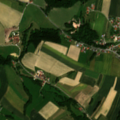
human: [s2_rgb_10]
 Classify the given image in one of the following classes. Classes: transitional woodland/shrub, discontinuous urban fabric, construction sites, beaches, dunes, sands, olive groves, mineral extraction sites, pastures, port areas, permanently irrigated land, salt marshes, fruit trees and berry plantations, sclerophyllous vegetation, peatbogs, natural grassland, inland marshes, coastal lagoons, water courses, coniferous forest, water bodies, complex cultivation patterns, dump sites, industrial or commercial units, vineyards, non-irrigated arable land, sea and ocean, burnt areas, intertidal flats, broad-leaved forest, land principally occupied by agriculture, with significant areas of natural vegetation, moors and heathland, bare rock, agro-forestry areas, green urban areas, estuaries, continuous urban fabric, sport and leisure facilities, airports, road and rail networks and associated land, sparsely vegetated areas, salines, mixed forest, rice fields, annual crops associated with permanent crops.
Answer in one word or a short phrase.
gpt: discontinuous urban fabric, non-irrigated arable land, complex cultivation patterns, land principally occupied by agriculture, with significant areas of natural vegetation, mixed forest